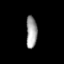
Tissue: lung
Cell type: Endothelial cells
Senescence score: 0.6072
Nuclear area (px): 349
Mean DAPI intensity: 156.352